Question: I'm using Opengl as the foundations for a small car simulation.
I've imported a model car and it drives around fine and the camera follows it. Unfortunately I can't seem to get the camera's position to move (or stay behind the car) when the car turns. It just rotates on the spot.
eg if the car turns left, the camera rotates to follow it but doesn't move to directly behind the car.
I've looked at these questions <URL> but still can't seem to get it working.
This is how I calculate the position of the car (it just drives on the XZ plane for now):
'''
velocity.x = sin(rotX_rad);
velocity.z = cos(rotX_rad);
globalPos.x + velocity.x*delta;
globalPos.z + velocity.z*delta;
glTranslatef(globalPos.x,globalPos.y,globalPos.z);
glRotatef(rotX, 0.0, 1.0, 0.0);
'''
And this is currently how I have my lookAt function:
'''
gluLookAt(camX+globalPos.x,
camY+globalPos.y,
camZ+globalPos.z,
lookX+globalPos.x+sin(rotX_rad),
lookY+globalPos.y+cos(rotX_rad),
lookZ+globalPos.z-cos(rotX_rad),
camNX, camNY, camNZ);
'''
I would like the camera to be like this: (where Y is Z)

The way I see it, it should be:
'''
camX + globalPos.x+ sin(rotX_rad)*(distFromCar),
camY,
camZ + globalPos.z- cos(rotX_rad)*(distFromCar),
'''
but it behaves strangely....
What am I not doing?
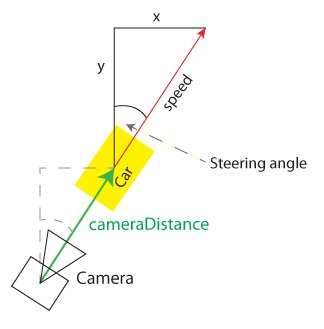
Answer: Give this a shot, it makes sense in my head but it might not in reality :)
Ok, so we can represent your car's position and velocity as 2-element vectors (in the case of position it is a point, and in the case of velocity it is a true vector.)
Now that we have that, to calculate the position of the camera we can just take the negative of your velocity vector (this means just make all elements of the vector negative, yielding a vector of the same magnitude but exactly opposite direction) and add that vector to your car's position.
For example, say your car is at position (1,1) and your speed vector is (1,2). The negative speed vector would be (-1,-2) and the position of your camera would be (1,1) + (-1,-2) to be (0,-1). You will probably want to normalize the negative speed vector so that your camera stays a constant distance from the car, otherwise the faster you go the further the camera will get :)
Now that you have the camera's position, just call gluLookAt:
'''
gluLookAt(camPos.x,camPos.y,camPos.z,carPos.x,carPos.y,carPos.z,0,1,0);
'''
As you can see, we are passing in the camera's position (which we just calculated in the previous step) and telling the camera to look at the car. You may want to tweak some values (for example, have the camera be floating a few units off the ground, instead of directly behind the car, or maybe have the camera look at a point a few units above the car, etc.)
Let me know how this goes! Again, this is just something I thought might work for you, no guarantees that my math is right though :) But this should be faster and easier to understand than messing around with angles and such. One thing to keep in mind: this will not work if the car is completely stationary (no velocity vector)